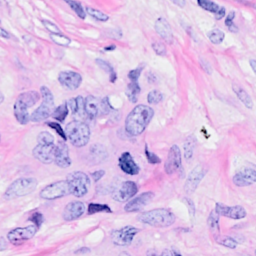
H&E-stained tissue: Breast